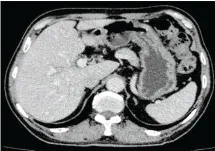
(B, C) Follow-up CT in July 2023 assessed the stability.
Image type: radiology (ct)